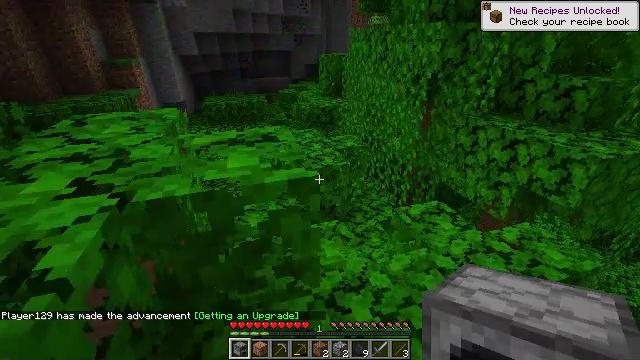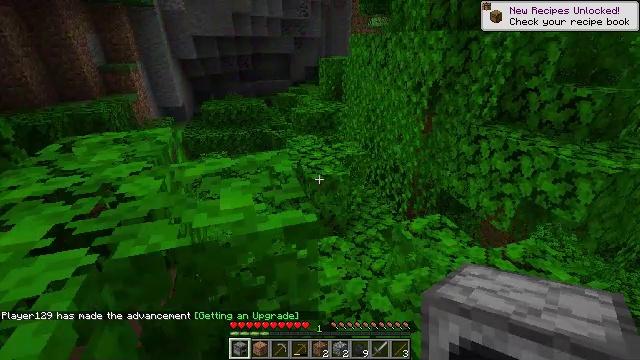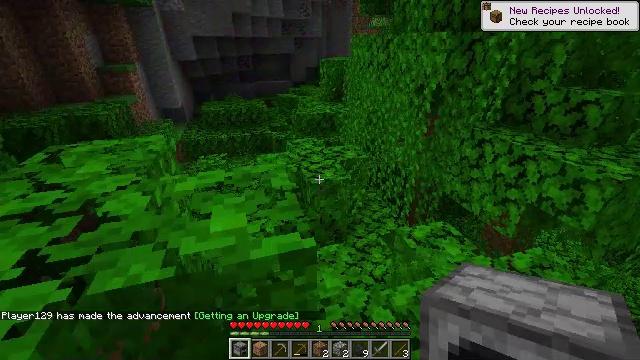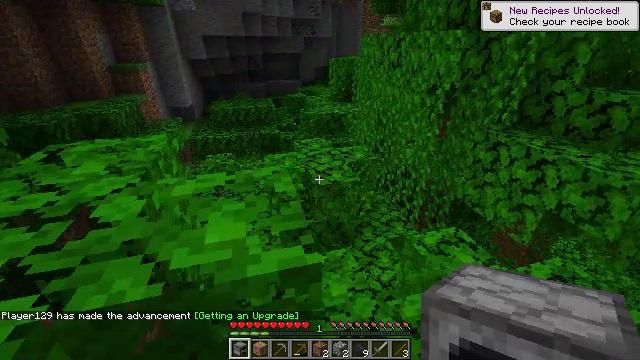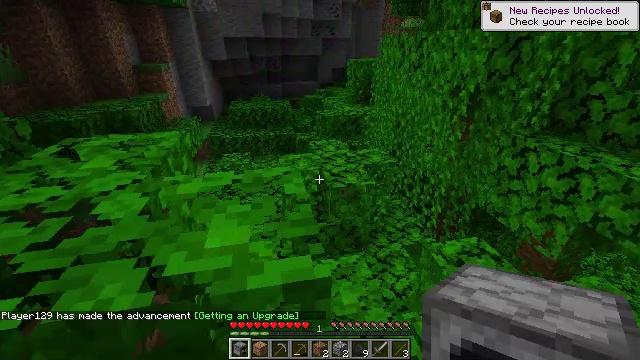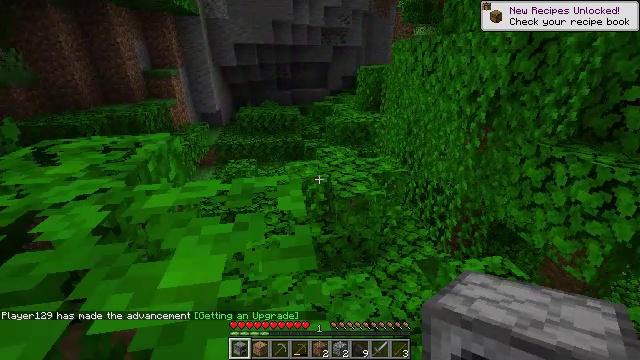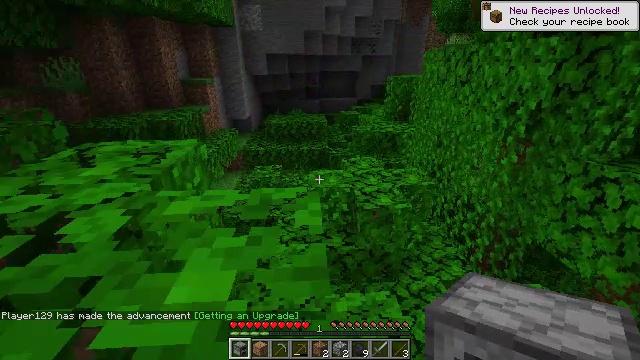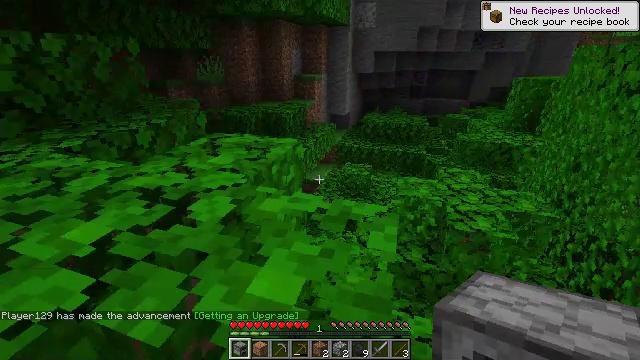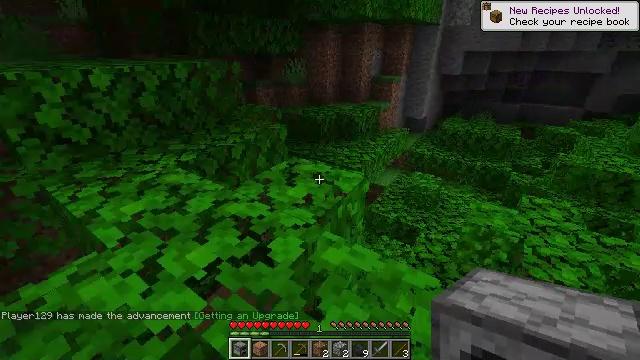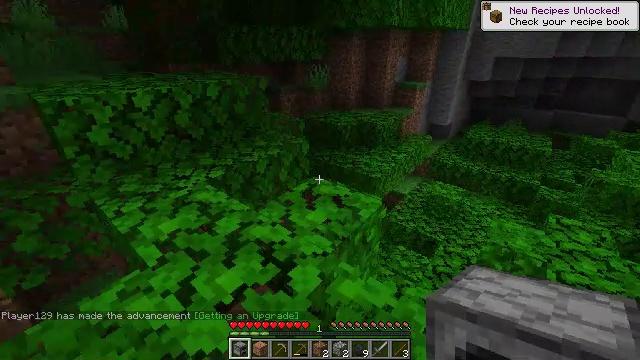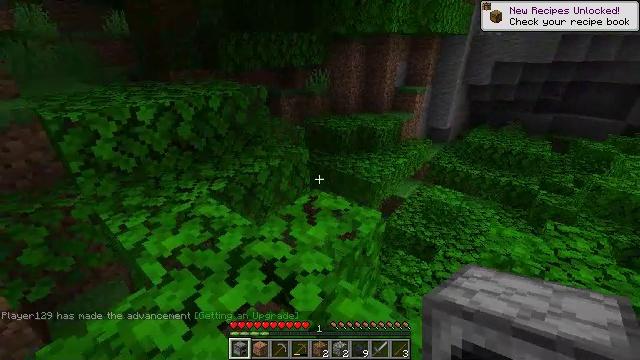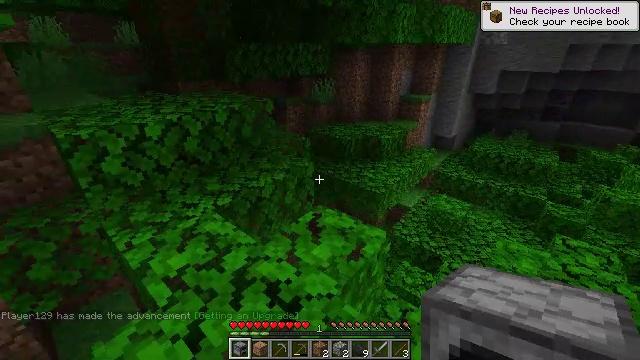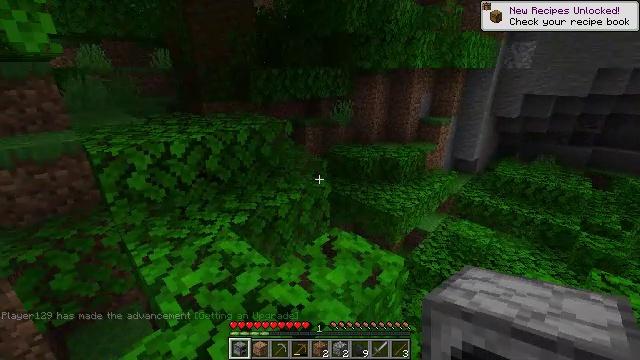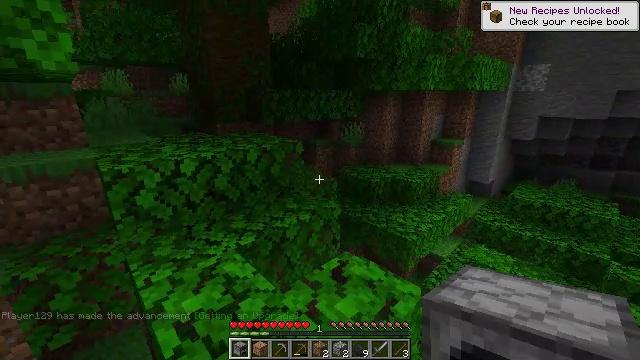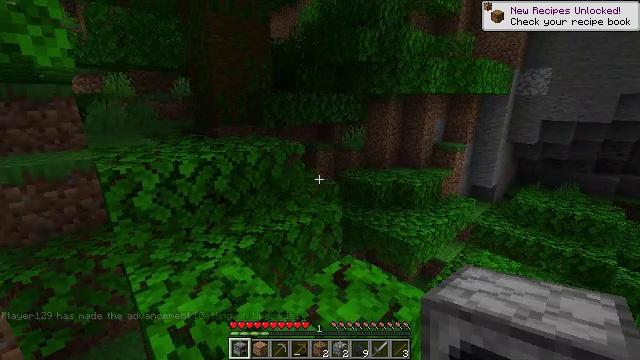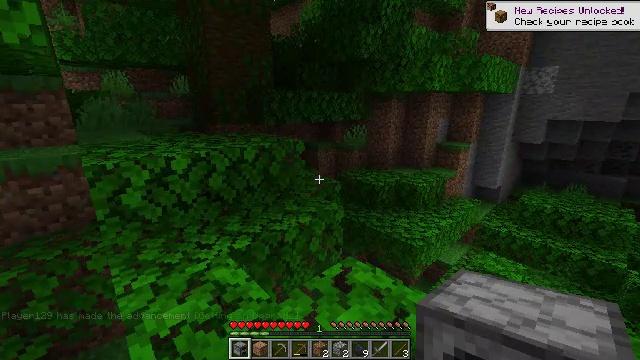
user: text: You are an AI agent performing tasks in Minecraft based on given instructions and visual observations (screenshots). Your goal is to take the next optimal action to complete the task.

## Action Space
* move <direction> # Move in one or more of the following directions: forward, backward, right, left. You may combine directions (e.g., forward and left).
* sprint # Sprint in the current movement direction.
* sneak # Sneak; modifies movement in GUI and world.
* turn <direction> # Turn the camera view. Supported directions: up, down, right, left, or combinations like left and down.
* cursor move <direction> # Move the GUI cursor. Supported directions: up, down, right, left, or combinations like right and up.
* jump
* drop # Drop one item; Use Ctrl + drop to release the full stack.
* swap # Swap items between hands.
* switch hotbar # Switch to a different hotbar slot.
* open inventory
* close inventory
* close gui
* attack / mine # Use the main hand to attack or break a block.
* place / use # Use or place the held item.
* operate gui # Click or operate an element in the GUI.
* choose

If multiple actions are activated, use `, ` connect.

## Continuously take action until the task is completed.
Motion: motion action
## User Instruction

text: Harvest bamboo from the farm.
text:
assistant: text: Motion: move forward, jump
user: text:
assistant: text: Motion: move forward, jump
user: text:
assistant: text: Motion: move forward, turn left, jump
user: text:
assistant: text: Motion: move forward, turn left, jump
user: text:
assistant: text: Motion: move forward, turn left and up, jump
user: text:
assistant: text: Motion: move forward, turn left and up, jump
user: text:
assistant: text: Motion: move forward, turn left, jump
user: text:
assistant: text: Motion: move forward, turn left and down, jump
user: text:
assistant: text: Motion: move forward, turn left, jump
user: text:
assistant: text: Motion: move forward, jump
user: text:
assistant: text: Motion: move forward, turn left, jump
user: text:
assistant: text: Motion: move forward, turn left and up, jump
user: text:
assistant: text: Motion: move forward, turn left and up, jump
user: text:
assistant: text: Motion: move forward, turn up, jump
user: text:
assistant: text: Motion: move forward, jump
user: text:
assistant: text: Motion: move forward, turn left and up, jump
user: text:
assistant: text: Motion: move forward, turn left and up, jump
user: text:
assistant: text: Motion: move forward, turn left and up
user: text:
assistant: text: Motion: move forward, turn left and up
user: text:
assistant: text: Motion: move forward, turn left and up
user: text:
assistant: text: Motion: move forward
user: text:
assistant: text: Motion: move forward
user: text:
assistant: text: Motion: move forward, turn left
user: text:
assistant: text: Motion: move forward, turn left and down
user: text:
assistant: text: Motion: move forward, turn left and down
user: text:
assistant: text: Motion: move forward, turn left and down
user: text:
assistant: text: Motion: move forward
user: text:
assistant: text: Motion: move forward
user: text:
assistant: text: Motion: move forward
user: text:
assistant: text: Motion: move forward, jump